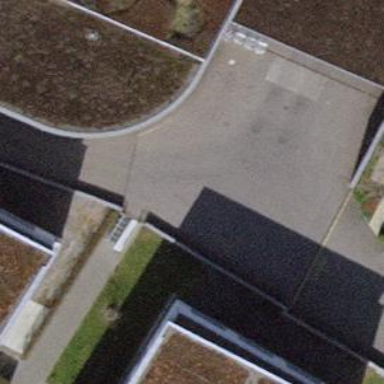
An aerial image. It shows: Set of concrete steps.